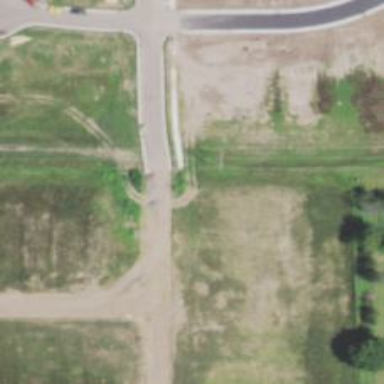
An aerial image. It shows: Asphalt cycleway with crossing.